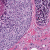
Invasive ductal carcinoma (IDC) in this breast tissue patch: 0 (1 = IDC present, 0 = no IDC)